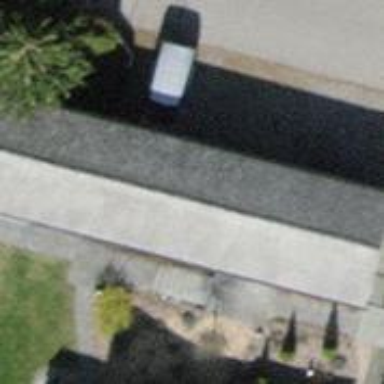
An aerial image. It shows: Garage.